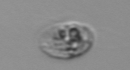
Label: Amoeba